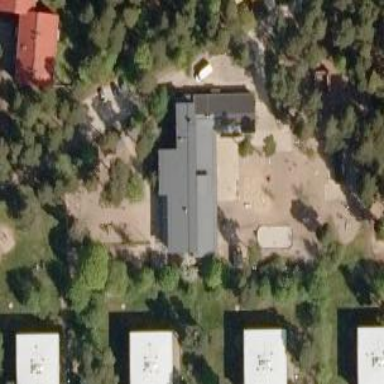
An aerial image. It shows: Kindergarten.